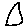
Label: triangle